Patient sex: M
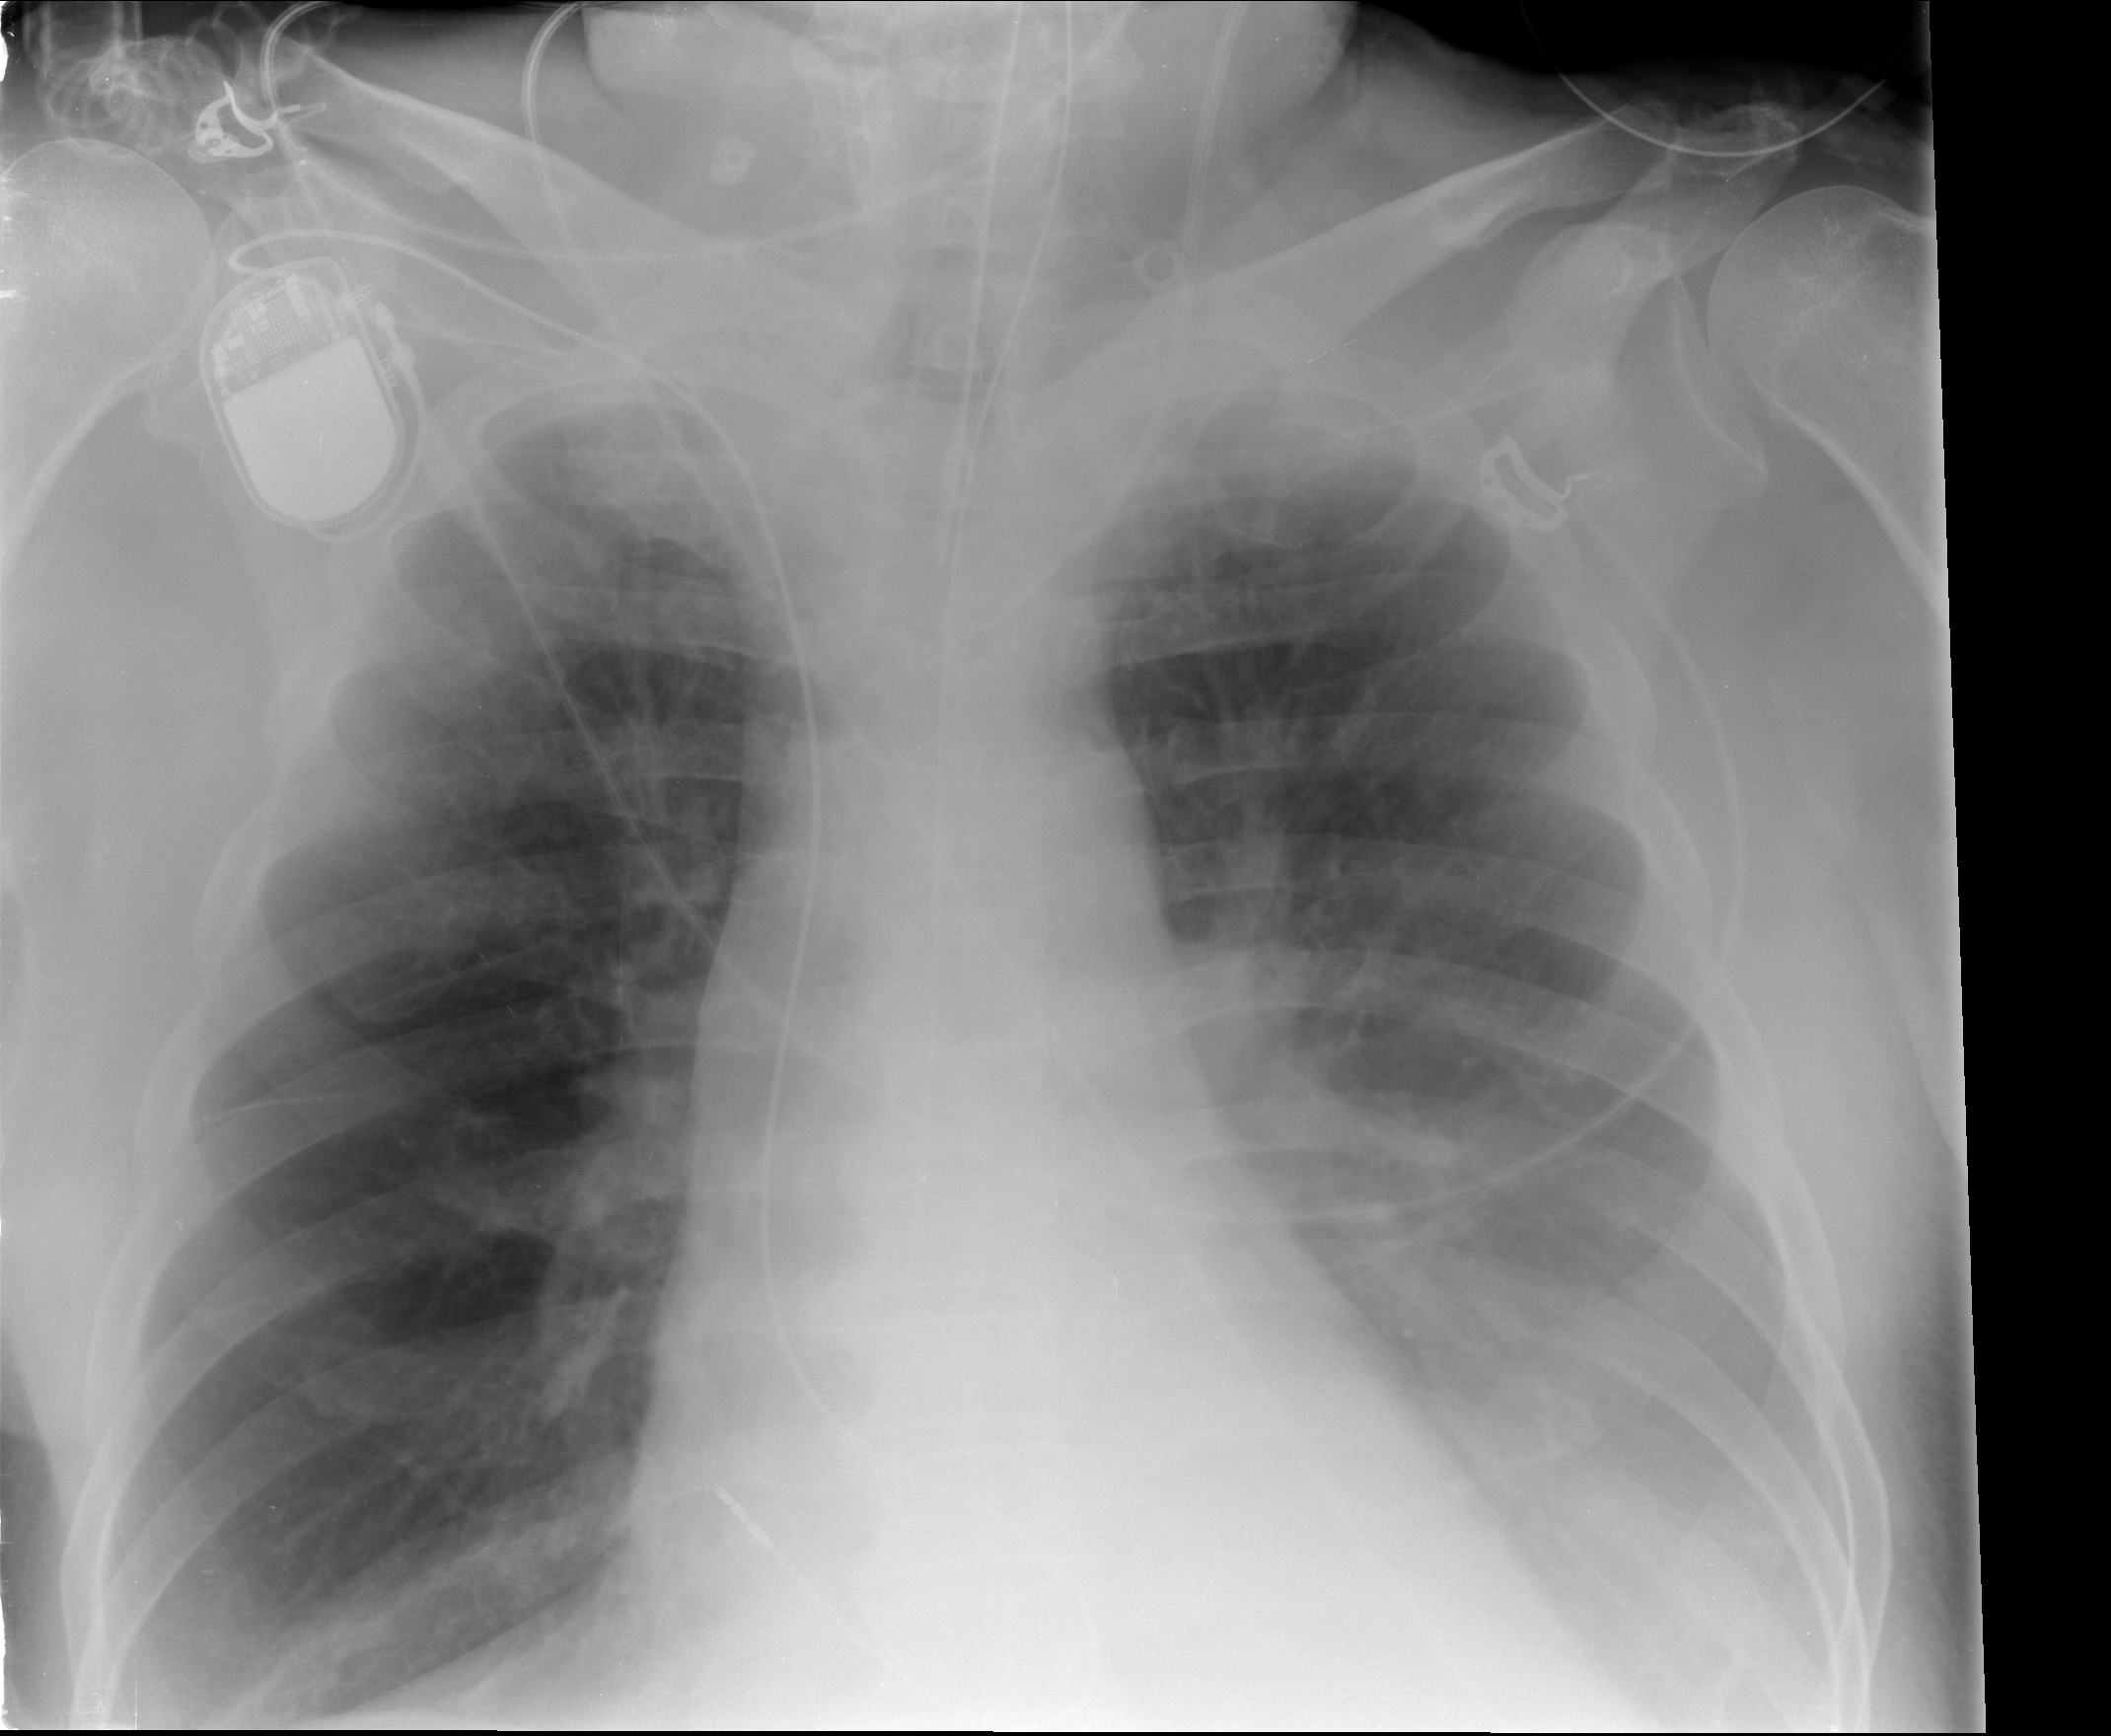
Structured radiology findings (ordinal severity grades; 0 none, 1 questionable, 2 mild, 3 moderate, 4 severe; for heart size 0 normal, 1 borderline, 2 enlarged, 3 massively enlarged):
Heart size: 1
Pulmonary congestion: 2
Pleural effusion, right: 1
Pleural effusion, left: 2
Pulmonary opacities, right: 0
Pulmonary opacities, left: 0
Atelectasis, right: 1
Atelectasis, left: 2